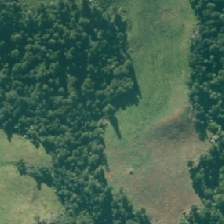
Land cover: low_producing_grassland